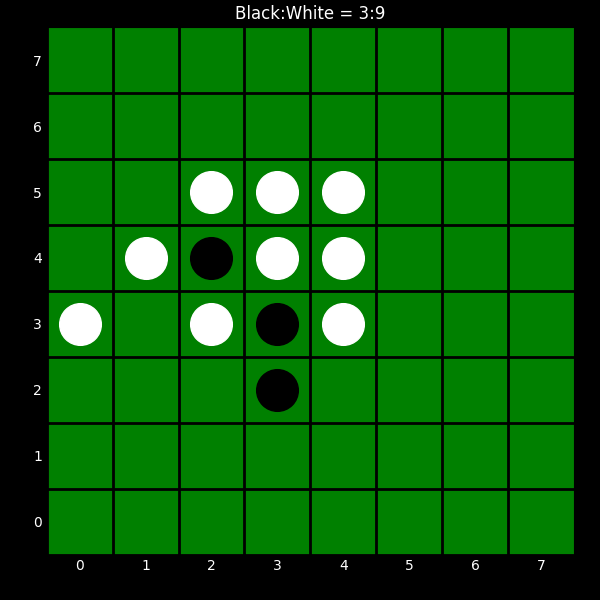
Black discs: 3
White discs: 9